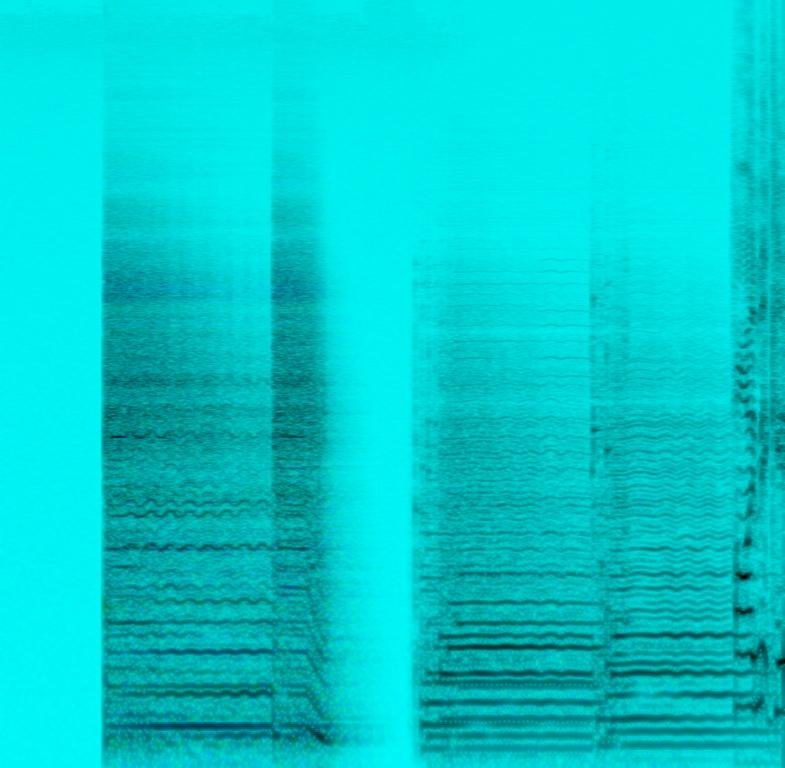
This clip features a guitar song. An overdriven guitar is struck at the beginning. This is followed by an electric guitar strumming two chords once each. The chords are strummed with a light overdrive sound. There are no other instruments in this song. A male voice talks in a narrative tone at the end of the segment.